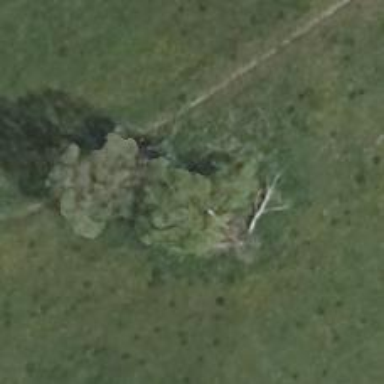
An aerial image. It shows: Deciduous broadleaved tree.